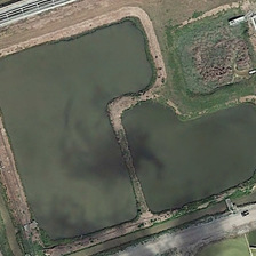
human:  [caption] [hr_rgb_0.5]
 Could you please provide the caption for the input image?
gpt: An L-shaped pond is separated on a yellow dirty road

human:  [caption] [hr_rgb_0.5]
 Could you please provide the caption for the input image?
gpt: Two L-shaped lakes are separated by a Yellow Earth Road

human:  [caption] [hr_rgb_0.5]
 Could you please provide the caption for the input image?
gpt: The two L-shaped ponds are separated by a yellow dirt road

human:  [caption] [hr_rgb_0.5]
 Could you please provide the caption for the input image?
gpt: The Loess road is separated by two ponds.

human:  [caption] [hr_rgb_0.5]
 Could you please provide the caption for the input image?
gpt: Two L-shaped ponds are separated from a yellow dirt road